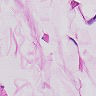
Metastatic tissue present: no